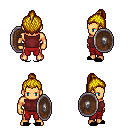
a pixel art fantasy rpg character, male body template, human, tanned skin, maroon sleeveless shirt, red pants, blonde short topknot hairstyle, bracelets, black slippers, shield, four views (front, back, left, right), 2x2 character sprite sheet, small pixel art, hard edges, no anti-aliasing